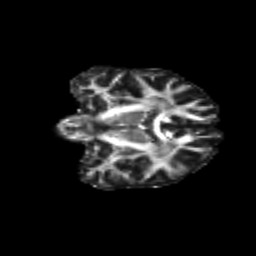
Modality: FA
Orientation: coronal
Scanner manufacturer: siemens
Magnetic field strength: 3 T
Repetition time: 9.2 s
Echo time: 0.084 s